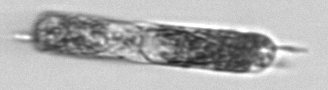
Label: Hemiaulus